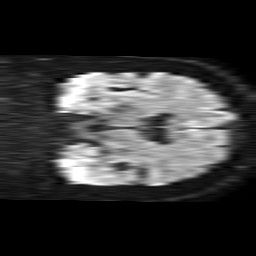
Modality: TRACE
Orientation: coronal
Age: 69
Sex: male
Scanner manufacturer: philips
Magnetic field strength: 1.5 T
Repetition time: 4.6 s
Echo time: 0.08941 s